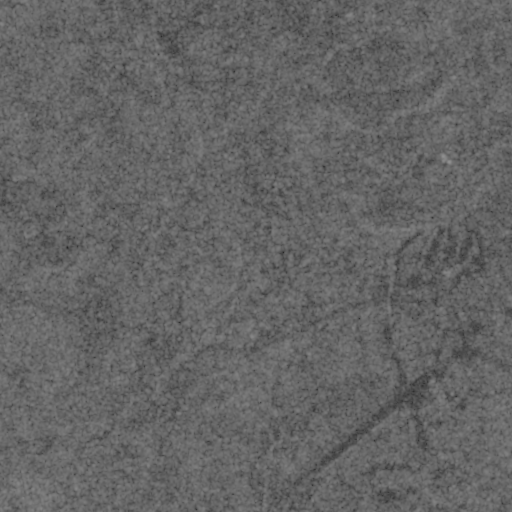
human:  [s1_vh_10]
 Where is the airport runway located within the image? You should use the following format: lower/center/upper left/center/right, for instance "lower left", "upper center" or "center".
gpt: The airport runway is located in the lower right of the image.
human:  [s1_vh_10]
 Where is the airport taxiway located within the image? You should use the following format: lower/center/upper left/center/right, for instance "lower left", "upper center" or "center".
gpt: The airport taxiway is located in the lower right of the image.
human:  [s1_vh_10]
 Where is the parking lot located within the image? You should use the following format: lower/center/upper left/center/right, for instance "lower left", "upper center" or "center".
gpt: The parking lot is located in the center right of the image.
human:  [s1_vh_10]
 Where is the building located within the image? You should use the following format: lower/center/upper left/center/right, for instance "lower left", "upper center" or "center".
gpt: The building is located in the right of the image.
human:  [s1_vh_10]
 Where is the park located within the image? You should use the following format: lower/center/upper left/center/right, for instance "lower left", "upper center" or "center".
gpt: There is no park in the image.

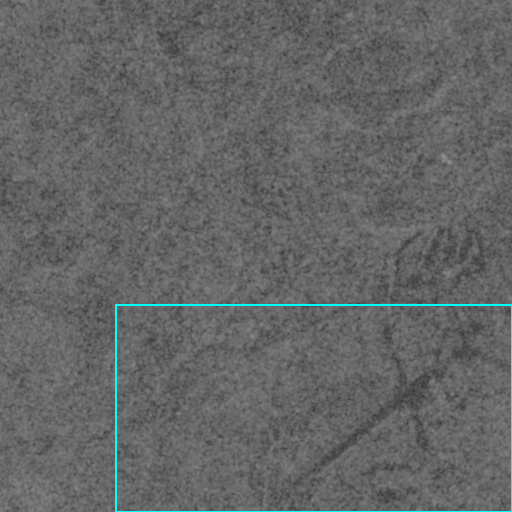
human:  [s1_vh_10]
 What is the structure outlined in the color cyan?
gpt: The structure outlined in cyan is a park.
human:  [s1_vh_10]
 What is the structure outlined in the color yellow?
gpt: There is no yellow outline.